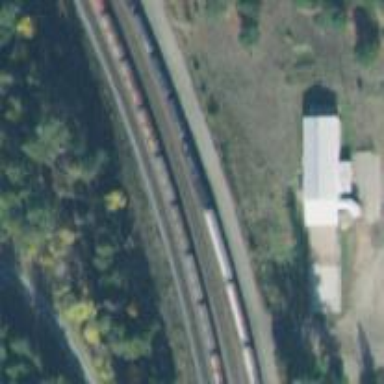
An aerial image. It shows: Railway siding with rails.